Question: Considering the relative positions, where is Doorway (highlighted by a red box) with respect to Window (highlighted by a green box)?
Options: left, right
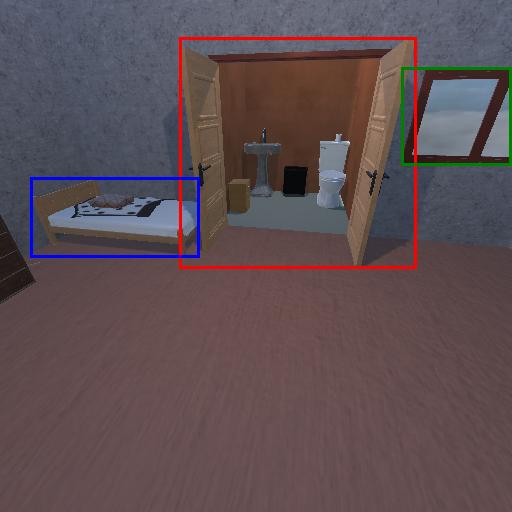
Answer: left